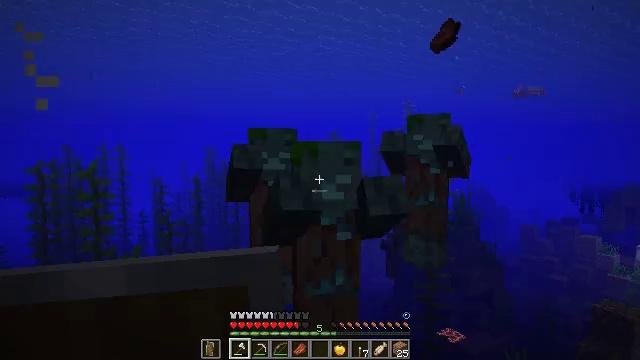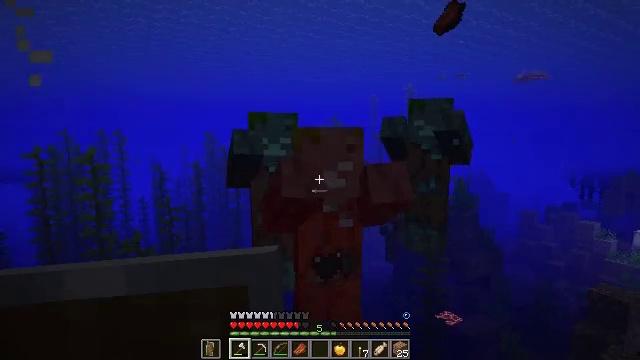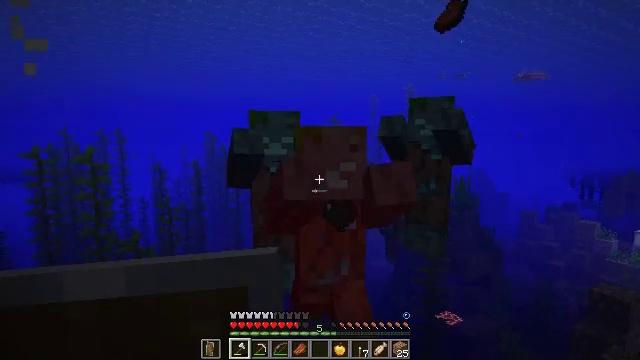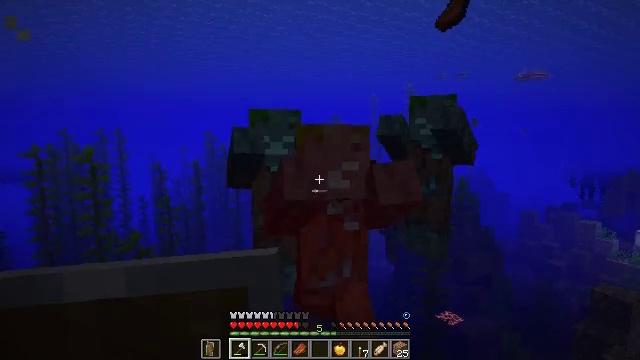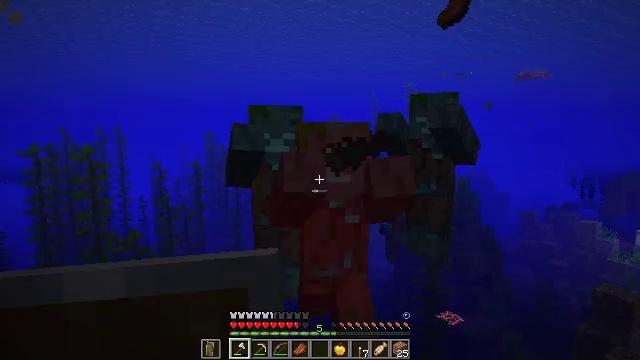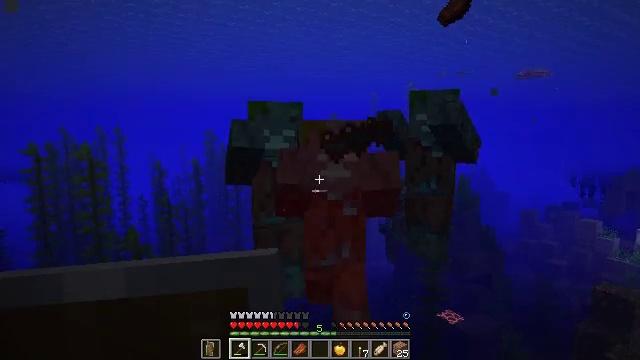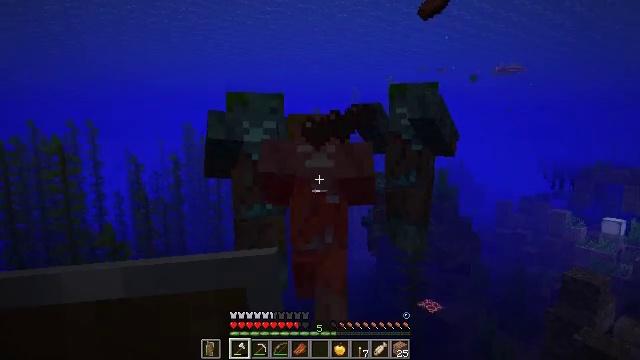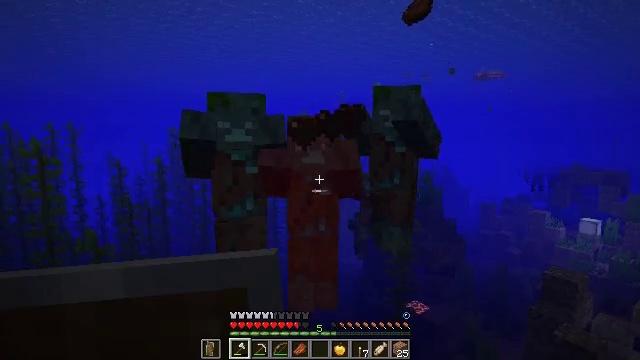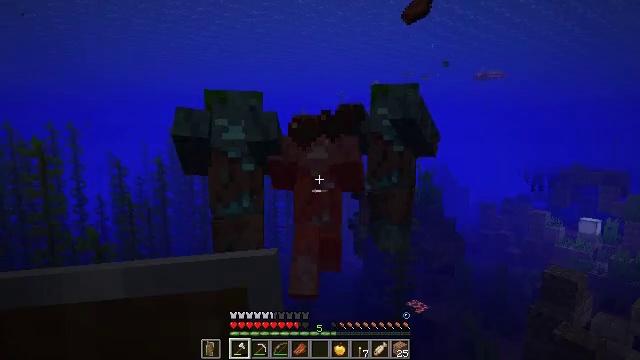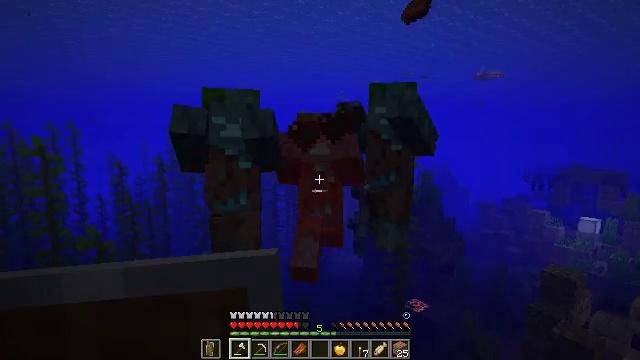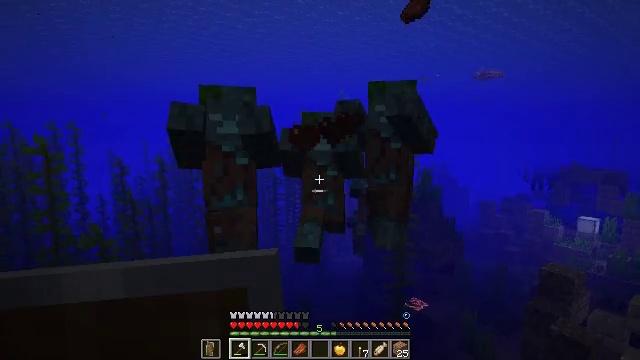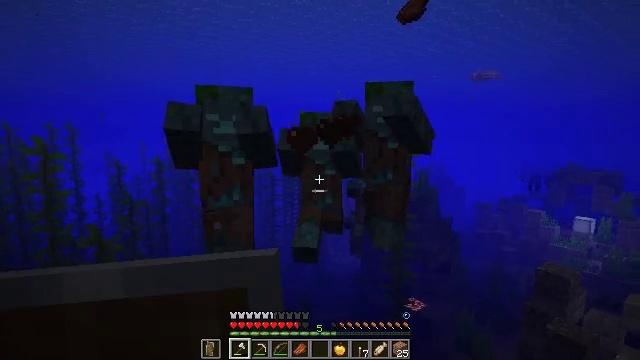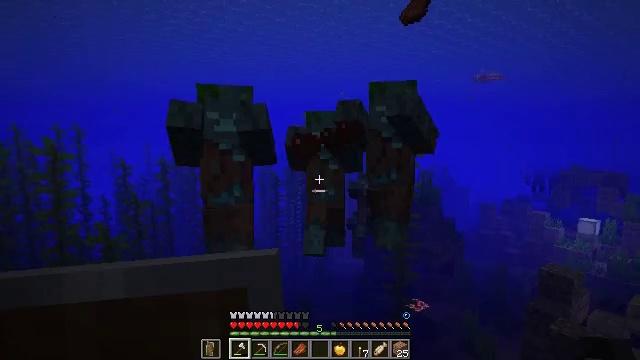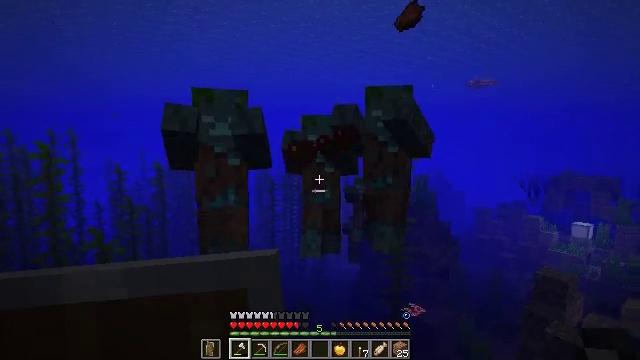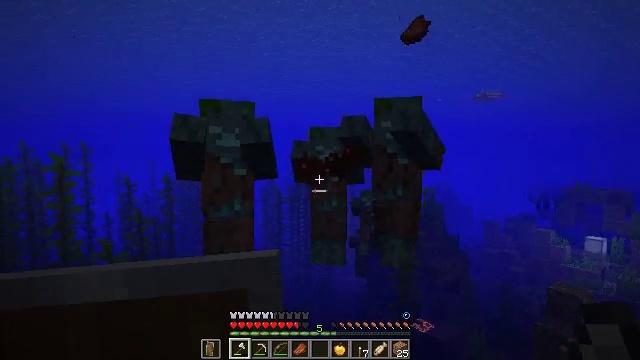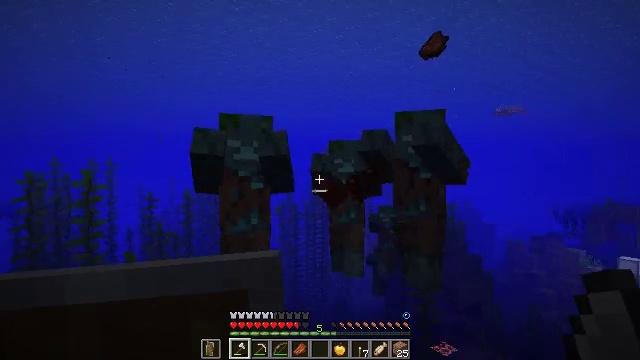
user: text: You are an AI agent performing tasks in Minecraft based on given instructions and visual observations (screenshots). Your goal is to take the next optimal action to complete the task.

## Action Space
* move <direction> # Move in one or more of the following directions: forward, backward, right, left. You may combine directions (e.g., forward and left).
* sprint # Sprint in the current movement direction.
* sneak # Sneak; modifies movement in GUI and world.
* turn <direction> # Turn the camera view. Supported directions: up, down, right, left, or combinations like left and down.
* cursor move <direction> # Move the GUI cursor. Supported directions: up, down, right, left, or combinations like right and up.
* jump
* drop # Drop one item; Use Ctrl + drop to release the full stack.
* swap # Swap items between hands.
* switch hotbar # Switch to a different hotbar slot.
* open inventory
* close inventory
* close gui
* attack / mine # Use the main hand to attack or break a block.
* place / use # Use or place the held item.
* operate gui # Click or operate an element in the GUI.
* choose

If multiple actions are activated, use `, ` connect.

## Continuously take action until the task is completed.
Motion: motion action
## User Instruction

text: Kill a drowned.
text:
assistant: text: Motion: move forward, turn down
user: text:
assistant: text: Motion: move forward
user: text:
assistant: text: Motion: no_op
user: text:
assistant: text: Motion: no_op
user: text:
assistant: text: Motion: move back
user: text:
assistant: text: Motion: move back, turn right and down
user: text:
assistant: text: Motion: move back, turn right
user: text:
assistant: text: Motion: move back
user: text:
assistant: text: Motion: move back
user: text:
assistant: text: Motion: move back
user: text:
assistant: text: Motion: move back
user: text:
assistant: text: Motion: no_op
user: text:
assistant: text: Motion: move forward and move left
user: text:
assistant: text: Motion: move forward and move left, turn left and up
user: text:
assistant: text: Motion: move forward and move left, turn left and up
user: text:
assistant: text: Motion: move forward and move left, turn left and up
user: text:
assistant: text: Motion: move forward and move left, turn left and up
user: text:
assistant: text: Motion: move forward and move left, turn up
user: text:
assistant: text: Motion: move forward and move left
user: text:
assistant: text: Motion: move forward and move left
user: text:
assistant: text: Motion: move forward and move left
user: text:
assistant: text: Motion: move forward and move left
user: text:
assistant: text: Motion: move forward and move left
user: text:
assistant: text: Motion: move forward and move left, turn up
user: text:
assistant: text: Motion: move forward and move left
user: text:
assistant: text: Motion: move forward and move left, attack / mine
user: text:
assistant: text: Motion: move left, attack / mine
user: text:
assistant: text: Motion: move back and move left, turn right, attack / mine
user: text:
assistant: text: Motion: move back and move left, turn right and down
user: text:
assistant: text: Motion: move back and move left, turn right